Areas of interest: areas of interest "Christ Church"
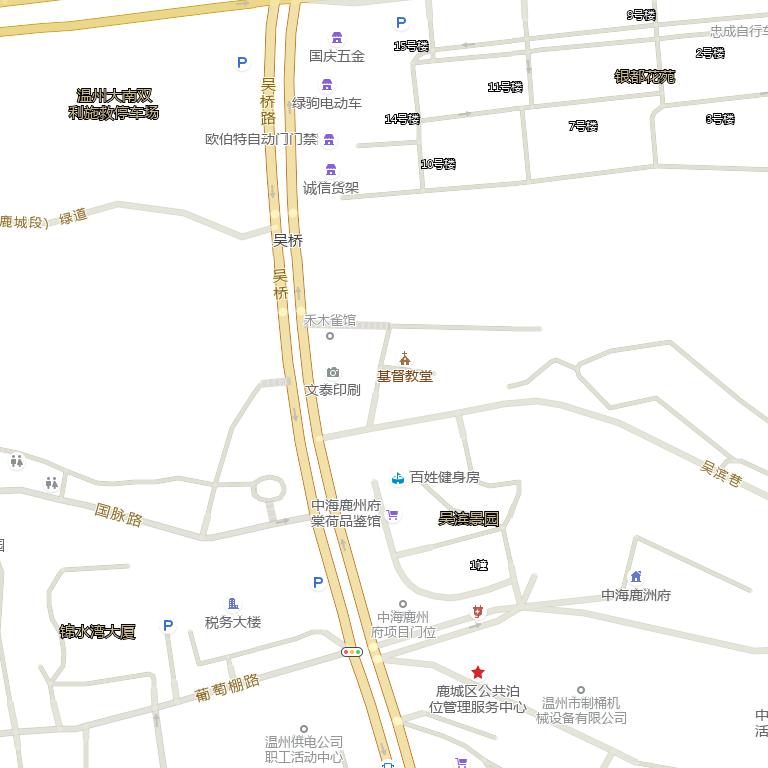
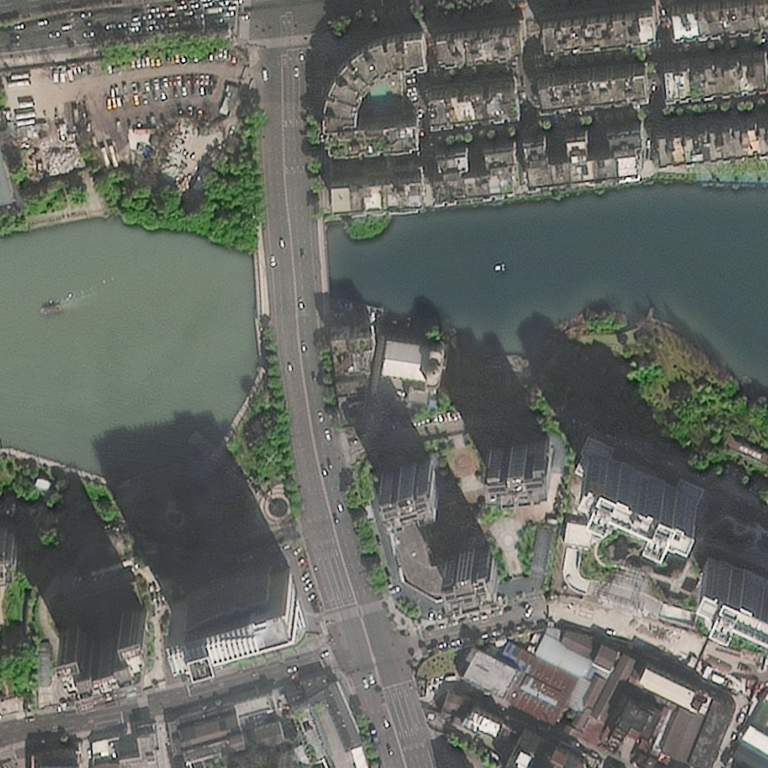